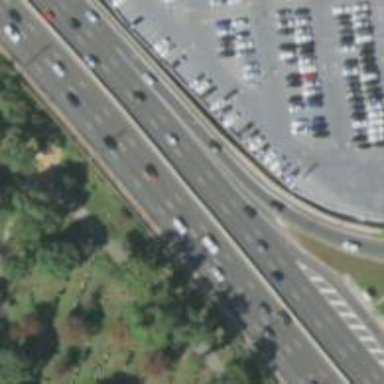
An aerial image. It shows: Urban freeway or expressway trunk road.